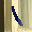
Label: 1